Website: bh-photo
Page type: payment
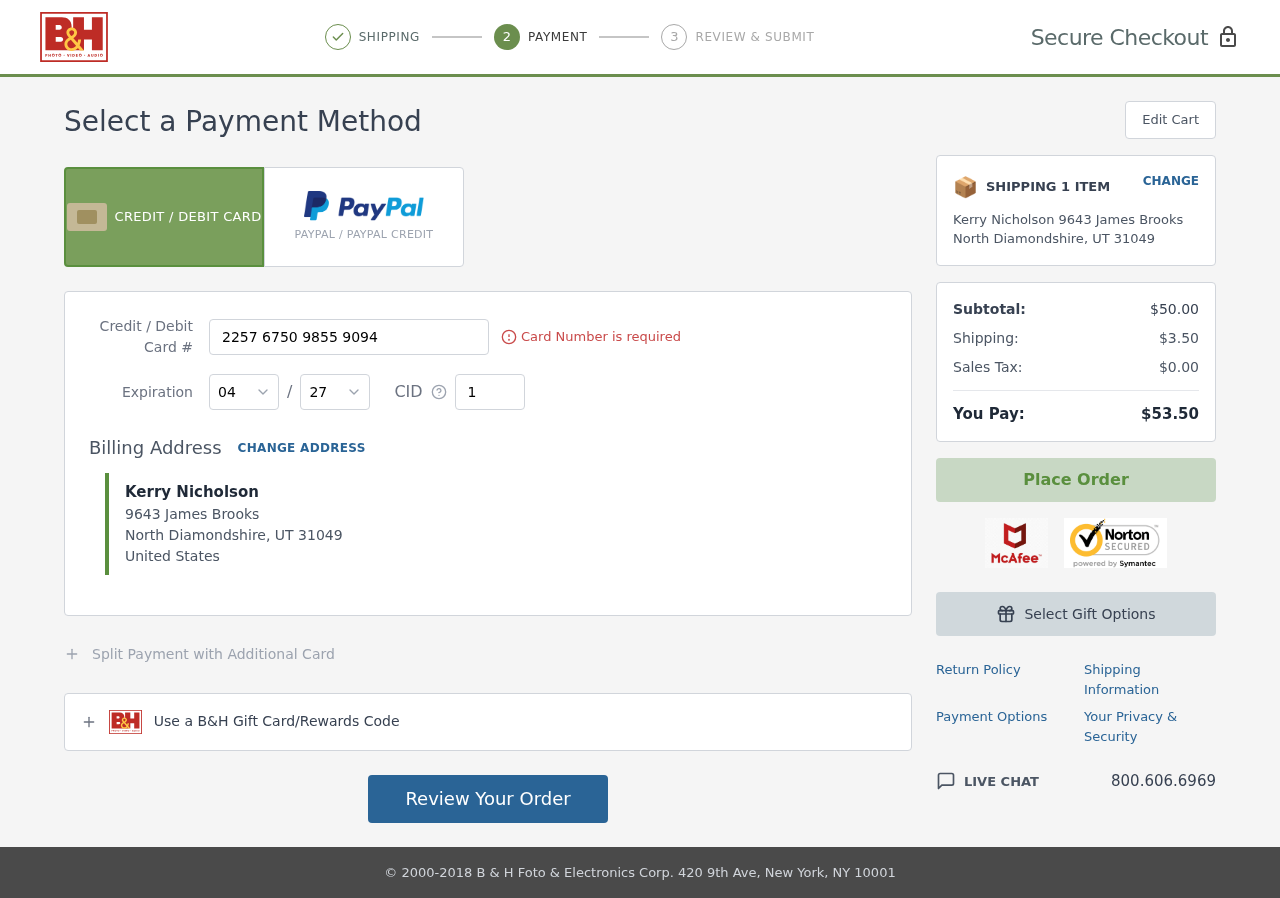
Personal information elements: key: PII_CARD_CVV
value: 147
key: PII_CARD_EXPIRY_MONTH
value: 04
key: PII_CARD_EXPIRY_YEAR
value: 27
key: PII_CARD_NUMBER
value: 2257 6750 9855 9094
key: PII_CITY
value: North Diamondshire
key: PII_COUNTRY
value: United States
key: PII_FULLNAME
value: Kerry Nicholson
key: PII_POSTCODE
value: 31049
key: PII_STATE_ABBR
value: UT
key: PII_STREET
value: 9643 James Brooks
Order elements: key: ORDER_NUM_ITEMS
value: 1
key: ORDER_SUBTOTAL
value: $50.00
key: ORDER_SHIPPING_COST
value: $3.50
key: ORDER_TAX
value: $0.00
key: ORDER_TOTAL
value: $53.50